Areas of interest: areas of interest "Cemetery"
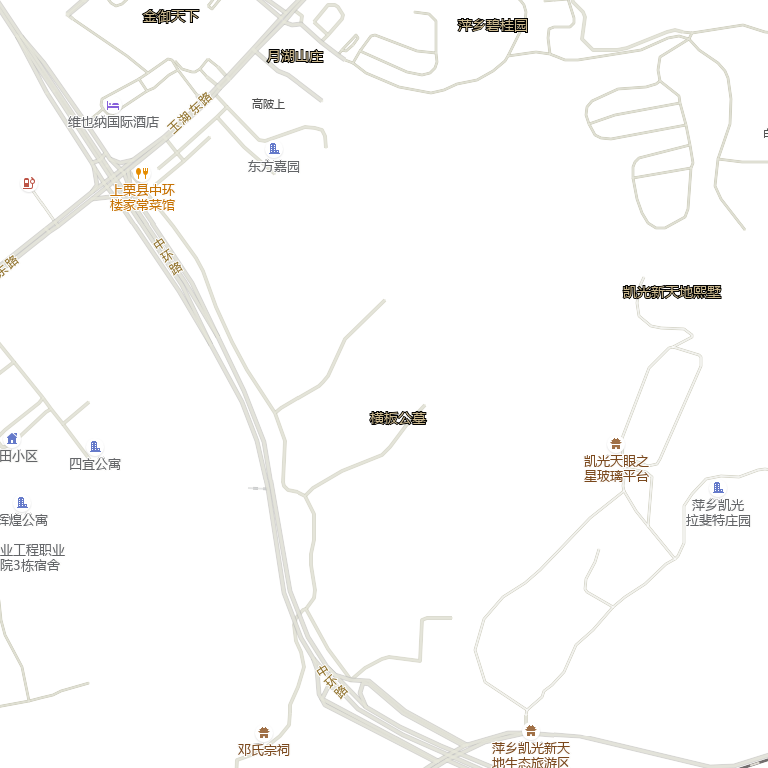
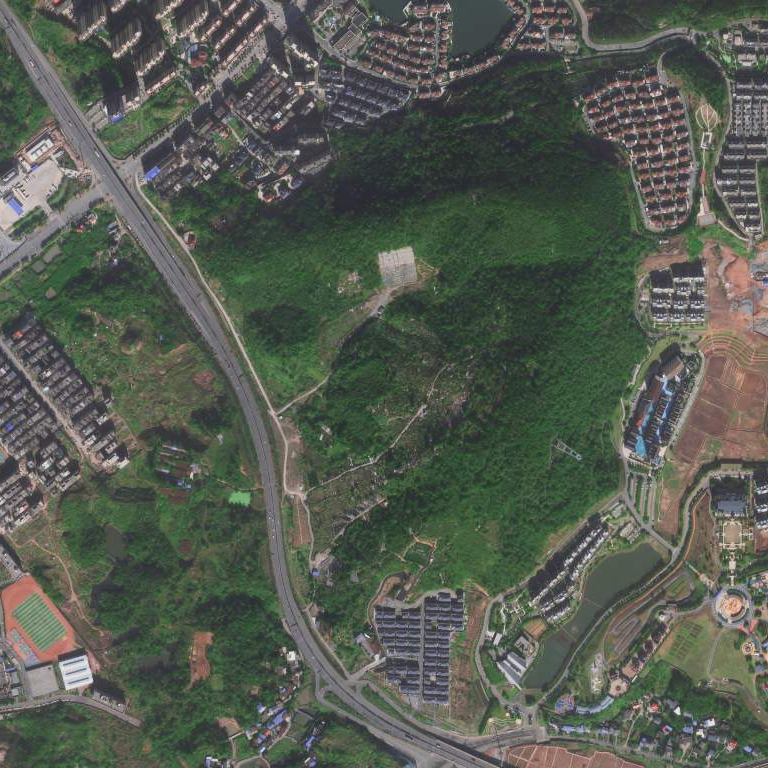